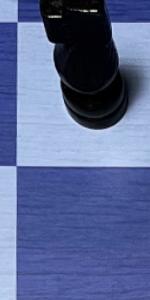
Label: Empty